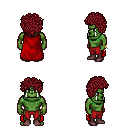
a pixel art fantasy rpg character, male body template, orc, green skin, red cape, red pants, brunette curly afro hairstyle, bracelets, maroon shoes, four views (front, back, left, right), 2x2 character sprite sheet, small pixel art, hard edges, no anti-aliasing